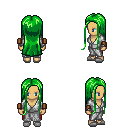
a pixel art fantasy rpg character, female body template, human, tanned skin, white robe, red pants, green extra-long hairstyle, leather bracers, white slippers, four views (front, back, left, right), 2x2 character sprite sheet, small pixel art, hard edges, no anti-aliasing